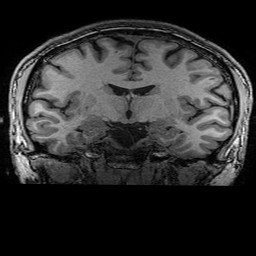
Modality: T1w
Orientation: sagittal
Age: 33
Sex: male
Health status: healthy